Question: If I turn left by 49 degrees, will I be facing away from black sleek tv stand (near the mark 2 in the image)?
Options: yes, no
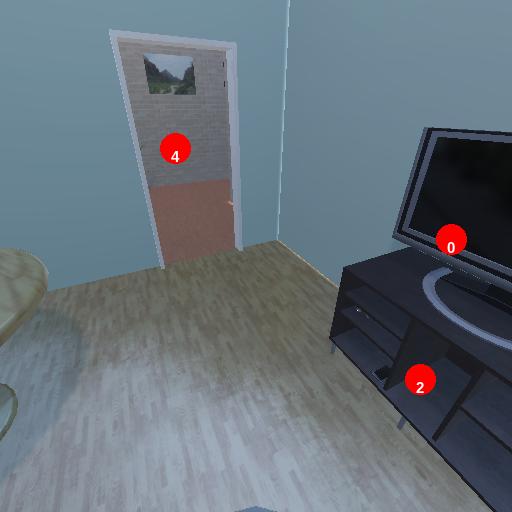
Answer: yes